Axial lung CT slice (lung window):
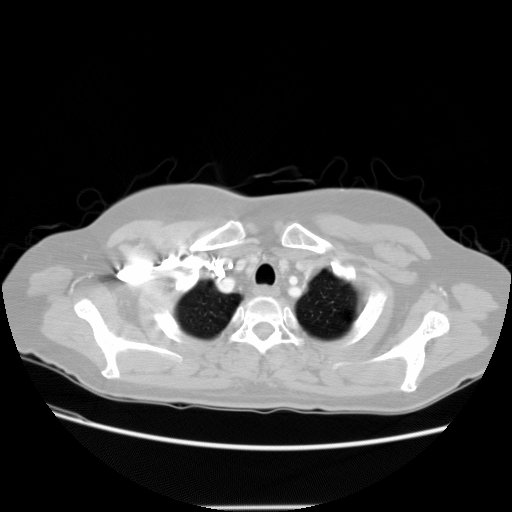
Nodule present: no